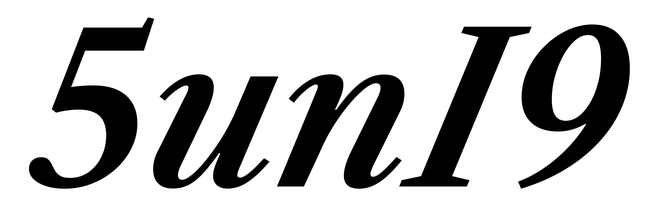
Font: LibreCaslonText-Italic_SemiBold_Italic